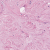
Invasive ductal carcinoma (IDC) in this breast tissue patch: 0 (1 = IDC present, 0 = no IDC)